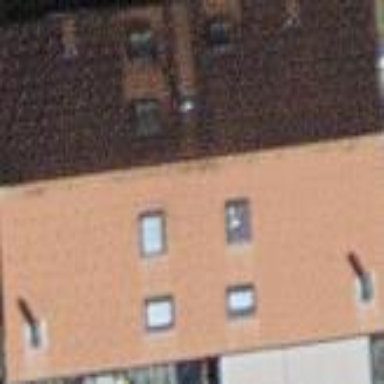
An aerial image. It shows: Terrace building.